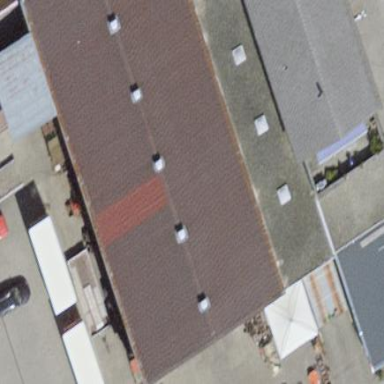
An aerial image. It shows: Building used as car repair shop.